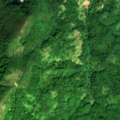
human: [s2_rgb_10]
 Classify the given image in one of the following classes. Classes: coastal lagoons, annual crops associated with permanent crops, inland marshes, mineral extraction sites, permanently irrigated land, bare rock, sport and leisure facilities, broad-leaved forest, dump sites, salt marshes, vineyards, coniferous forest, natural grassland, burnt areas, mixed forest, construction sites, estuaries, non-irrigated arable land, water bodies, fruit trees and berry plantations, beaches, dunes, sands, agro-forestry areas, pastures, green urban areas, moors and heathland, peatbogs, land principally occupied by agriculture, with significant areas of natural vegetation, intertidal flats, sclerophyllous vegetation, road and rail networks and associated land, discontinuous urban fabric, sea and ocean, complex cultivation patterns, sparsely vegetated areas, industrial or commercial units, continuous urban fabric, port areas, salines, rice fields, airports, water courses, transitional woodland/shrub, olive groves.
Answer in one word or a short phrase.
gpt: land principally occupied by agriculture, with significant areas of natural vegetation, broad-leaved forest, transitional woodland/shrub